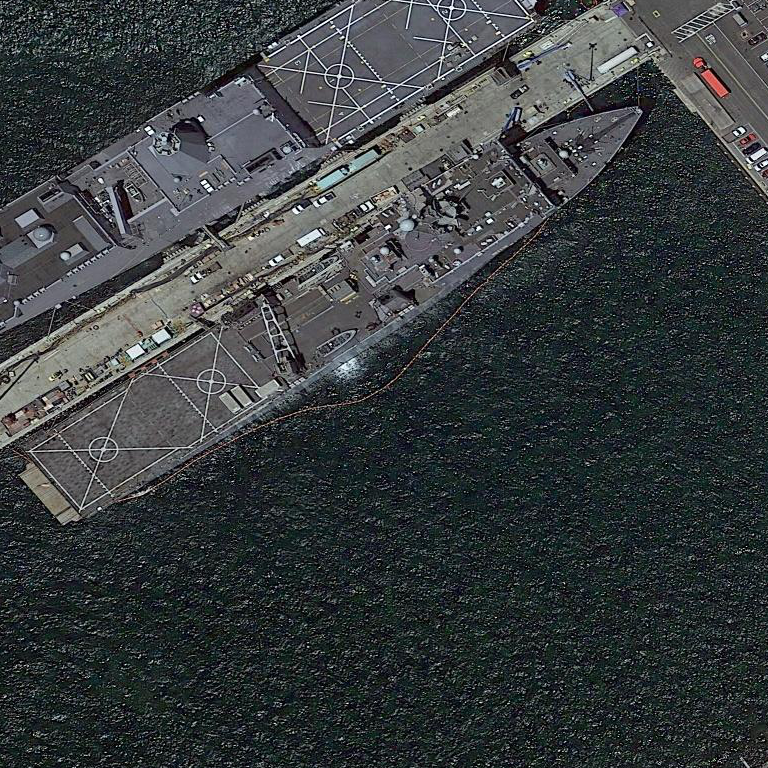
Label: combat